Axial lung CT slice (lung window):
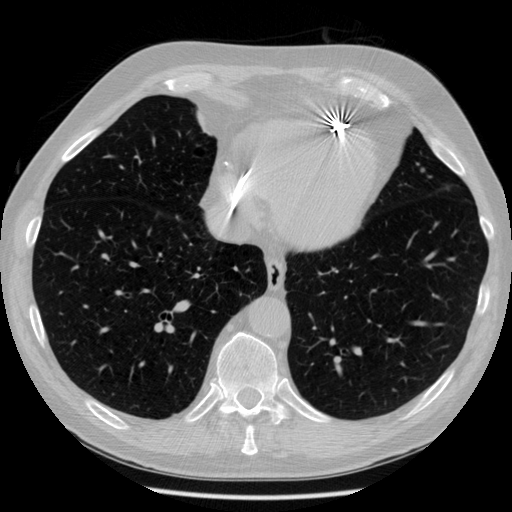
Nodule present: yes
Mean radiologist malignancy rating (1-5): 2